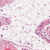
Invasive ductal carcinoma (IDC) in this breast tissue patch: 0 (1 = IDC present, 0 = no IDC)